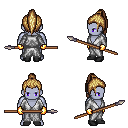
a pixel art fantasy rpg character, male body template, dark elf, purple skin, white robe, metal pants, blonde long topknot hairstyle, gold gloves, black shoes, spear, four views (front, back, left, right), 2x2 character sprite sheet, small pixel art, hard edges, no anti-aliasing